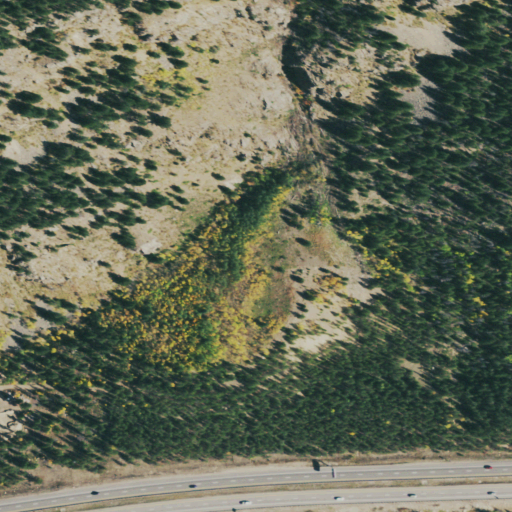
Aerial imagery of valley in Colorado named Pinkerton Gulch containing shrub, evergreen forest, deciduous forest, low intensity development, medium intensity development, and open development